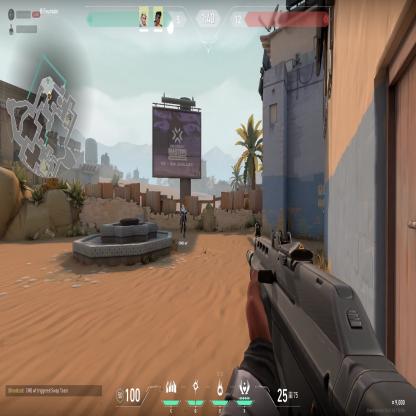
Label: teammate